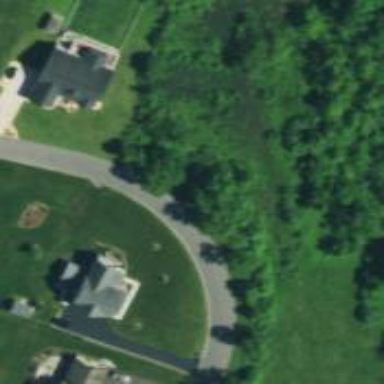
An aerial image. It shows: Residential road.